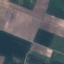
Land use / land cover: AnnualCrop